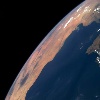
Label: water